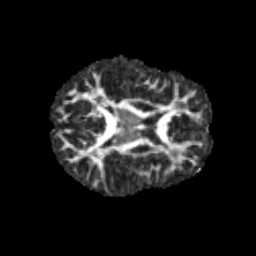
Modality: FA
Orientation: axial
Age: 10
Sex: male
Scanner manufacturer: siemens
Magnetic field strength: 3 T
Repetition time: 3.8 s
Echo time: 0.07 s